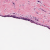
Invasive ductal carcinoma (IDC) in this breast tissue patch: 1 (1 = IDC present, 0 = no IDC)